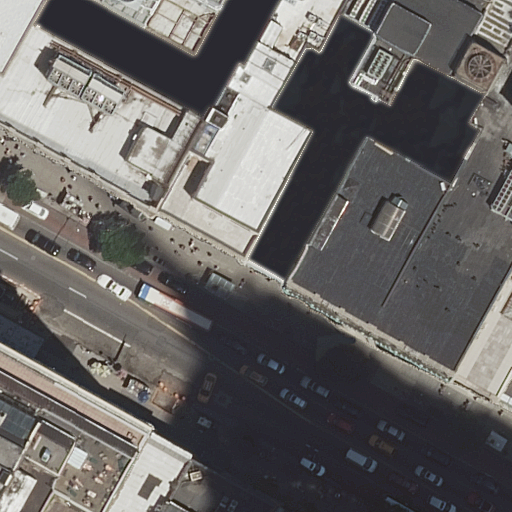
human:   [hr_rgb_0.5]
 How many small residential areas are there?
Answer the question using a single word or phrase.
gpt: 0

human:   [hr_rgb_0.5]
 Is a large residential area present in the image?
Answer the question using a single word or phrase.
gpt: yes

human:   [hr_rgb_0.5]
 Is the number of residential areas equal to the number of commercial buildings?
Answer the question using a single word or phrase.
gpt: no

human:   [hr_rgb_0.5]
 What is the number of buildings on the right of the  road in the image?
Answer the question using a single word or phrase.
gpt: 4

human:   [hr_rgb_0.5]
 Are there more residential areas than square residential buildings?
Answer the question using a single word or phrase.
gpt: yes

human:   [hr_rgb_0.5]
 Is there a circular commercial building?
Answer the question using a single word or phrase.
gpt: no

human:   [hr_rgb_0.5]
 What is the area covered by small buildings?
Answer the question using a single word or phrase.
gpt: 0m2

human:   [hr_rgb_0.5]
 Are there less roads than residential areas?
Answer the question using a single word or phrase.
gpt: no

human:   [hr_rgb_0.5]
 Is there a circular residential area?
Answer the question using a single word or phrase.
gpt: no

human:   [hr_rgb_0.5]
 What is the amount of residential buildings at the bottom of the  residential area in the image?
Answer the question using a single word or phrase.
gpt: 1

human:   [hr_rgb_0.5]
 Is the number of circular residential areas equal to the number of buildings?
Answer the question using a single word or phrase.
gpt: no

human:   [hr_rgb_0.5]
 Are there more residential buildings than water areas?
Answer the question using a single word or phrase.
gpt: yes

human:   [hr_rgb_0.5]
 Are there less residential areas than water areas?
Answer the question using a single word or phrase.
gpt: no

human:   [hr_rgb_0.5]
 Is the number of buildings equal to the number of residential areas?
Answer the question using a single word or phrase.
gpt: no

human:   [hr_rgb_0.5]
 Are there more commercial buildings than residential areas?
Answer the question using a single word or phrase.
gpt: yes

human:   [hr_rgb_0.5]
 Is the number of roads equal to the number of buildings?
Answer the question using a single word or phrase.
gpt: no

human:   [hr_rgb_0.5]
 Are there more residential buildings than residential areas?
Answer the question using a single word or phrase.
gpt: yes

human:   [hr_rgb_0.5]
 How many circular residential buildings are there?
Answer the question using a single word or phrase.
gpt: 0

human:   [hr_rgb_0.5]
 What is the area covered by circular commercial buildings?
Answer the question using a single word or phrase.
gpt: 0m2

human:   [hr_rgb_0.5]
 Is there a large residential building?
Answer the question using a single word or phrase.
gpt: yes

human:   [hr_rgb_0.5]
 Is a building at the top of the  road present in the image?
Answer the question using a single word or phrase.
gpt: yes

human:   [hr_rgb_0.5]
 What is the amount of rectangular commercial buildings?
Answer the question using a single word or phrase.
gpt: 2

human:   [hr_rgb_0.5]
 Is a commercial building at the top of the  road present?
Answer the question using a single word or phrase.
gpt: no

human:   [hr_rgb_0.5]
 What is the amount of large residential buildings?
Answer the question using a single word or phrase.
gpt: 5

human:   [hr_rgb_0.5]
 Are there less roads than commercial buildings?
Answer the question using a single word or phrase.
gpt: yes

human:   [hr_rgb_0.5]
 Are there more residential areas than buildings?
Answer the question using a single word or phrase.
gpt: no

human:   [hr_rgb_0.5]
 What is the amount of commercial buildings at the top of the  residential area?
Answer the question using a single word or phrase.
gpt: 0

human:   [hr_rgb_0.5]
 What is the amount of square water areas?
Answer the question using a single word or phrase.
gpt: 0

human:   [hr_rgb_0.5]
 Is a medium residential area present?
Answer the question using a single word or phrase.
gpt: no

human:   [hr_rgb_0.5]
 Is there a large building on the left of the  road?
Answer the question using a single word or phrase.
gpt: yes

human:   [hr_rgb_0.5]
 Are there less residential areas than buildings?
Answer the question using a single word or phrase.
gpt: yes

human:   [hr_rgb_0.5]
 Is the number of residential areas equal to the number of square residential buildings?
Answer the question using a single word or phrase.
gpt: no

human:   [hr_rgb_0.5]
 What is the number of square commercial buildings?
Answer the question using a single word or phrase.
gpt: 0

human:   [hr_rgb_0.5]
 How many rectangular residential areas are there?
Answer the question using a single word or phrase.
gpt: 1

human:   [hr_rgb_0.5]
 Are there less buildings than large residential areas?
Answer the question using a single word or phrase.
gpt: no

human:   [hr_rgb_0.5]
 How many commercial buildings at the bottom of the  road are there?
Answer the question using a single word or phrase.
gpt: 2